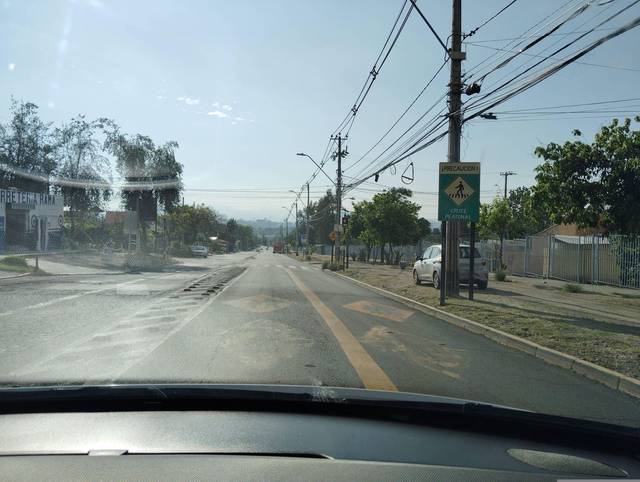
Region: Chile
Coordinates: -33.465, -70.534